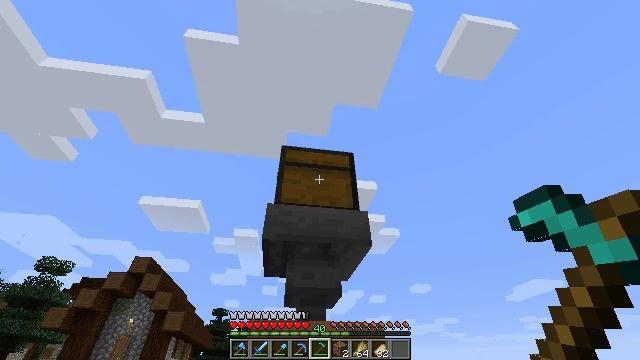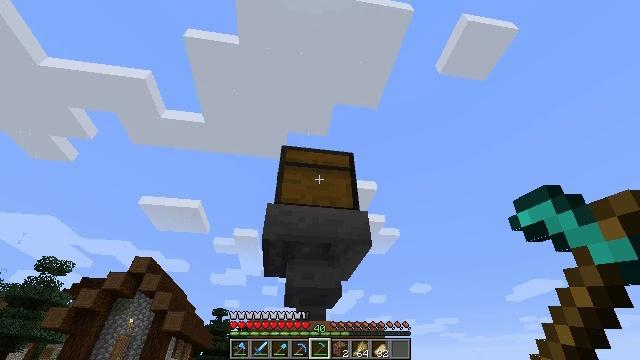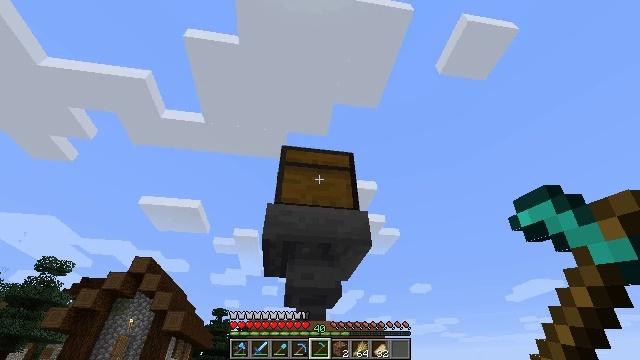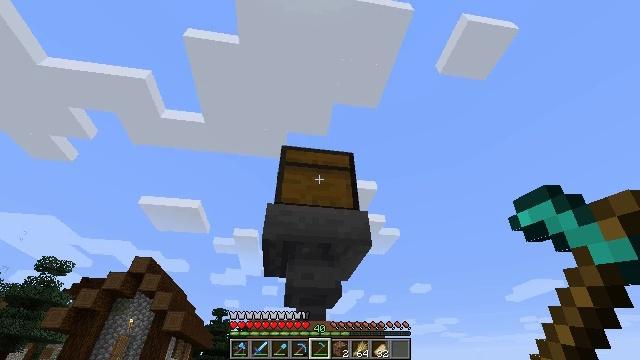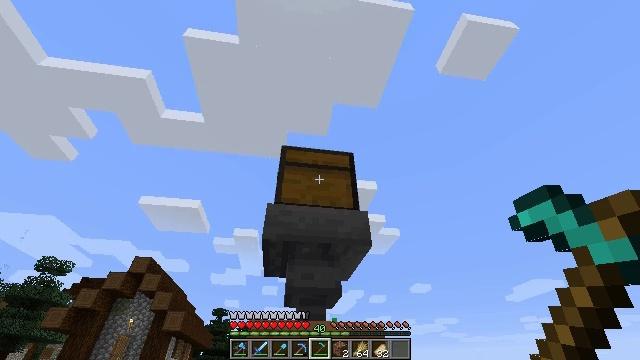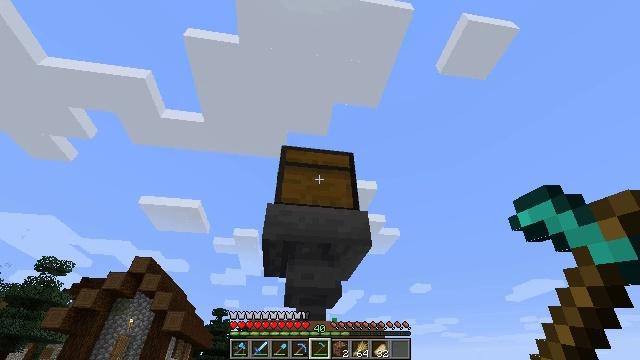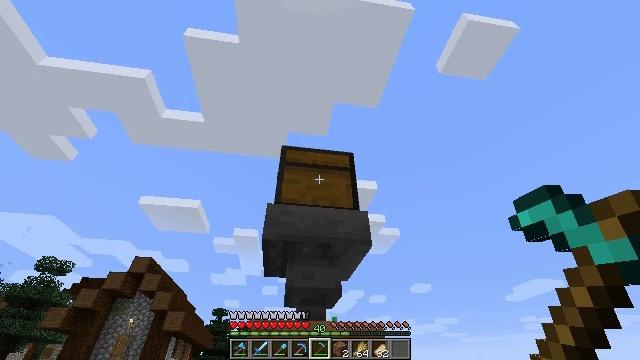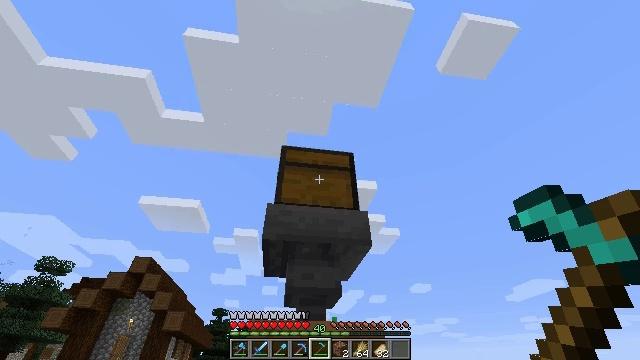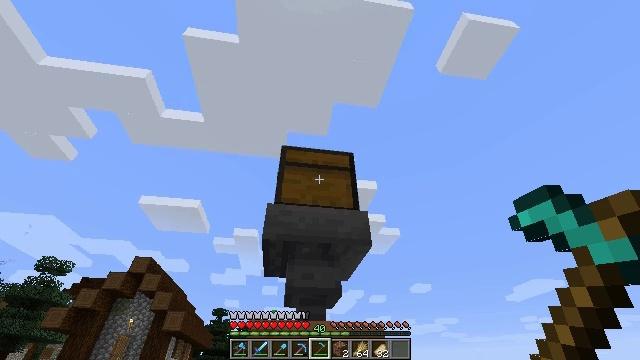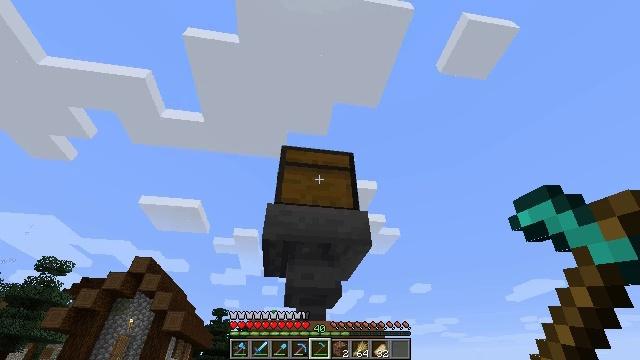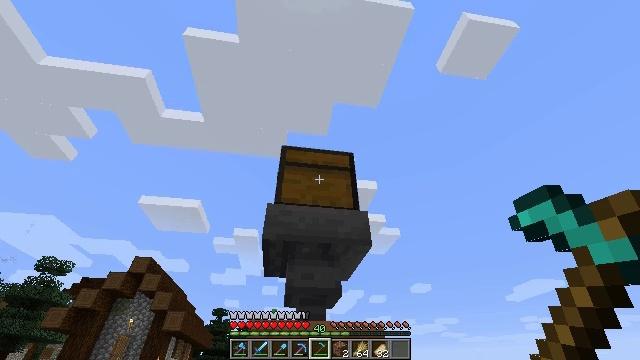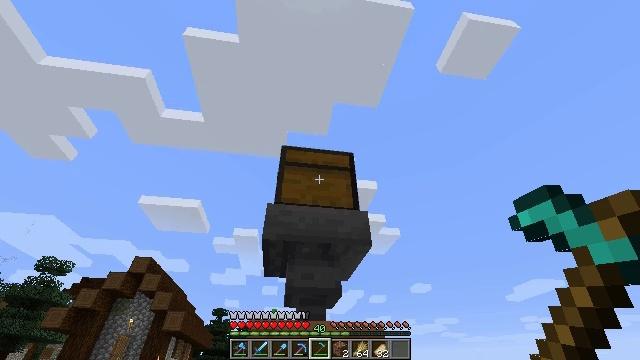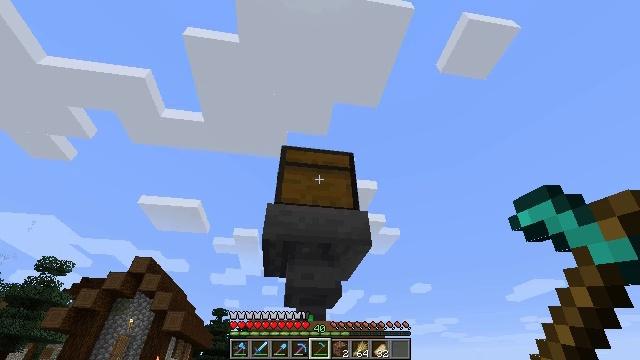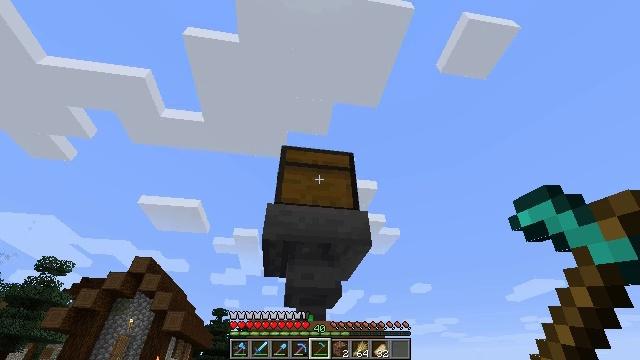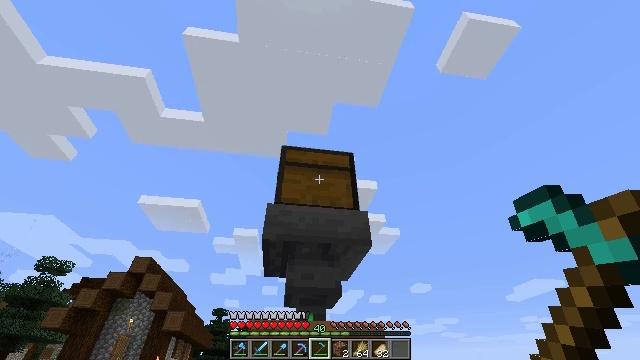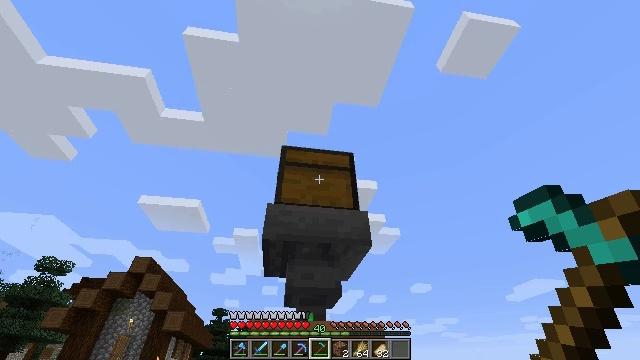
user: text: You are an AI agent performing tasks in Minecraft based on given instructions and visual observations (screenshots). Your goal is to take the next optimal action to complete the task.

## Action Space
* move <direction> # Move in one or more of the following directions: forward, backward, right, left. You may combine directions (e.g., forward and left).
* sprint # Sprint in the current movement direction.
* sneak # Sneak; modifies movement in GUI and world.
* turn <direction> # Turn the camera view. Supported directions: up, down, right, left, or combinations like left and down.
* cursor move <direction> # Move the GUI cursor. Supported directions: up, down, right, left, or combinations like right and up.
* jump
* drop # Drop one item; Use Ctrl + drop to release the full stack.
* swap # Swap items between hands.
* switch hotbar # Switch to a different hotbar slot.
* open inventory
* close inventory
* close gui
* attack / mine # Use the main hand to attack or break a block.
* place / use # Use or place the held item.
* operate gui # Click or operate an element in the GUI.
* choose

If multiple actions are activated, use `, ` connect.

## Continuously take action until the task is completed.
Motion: motion action
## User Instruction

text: Mine the fully grown carrots.
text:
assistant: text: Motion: no_op
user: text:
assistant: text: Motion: no_op
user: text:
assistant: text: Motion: no_op
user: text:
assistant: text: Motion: no_op
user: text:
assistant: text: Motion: no_op
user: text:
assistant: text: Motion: no_op
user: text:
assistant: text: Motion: no_op
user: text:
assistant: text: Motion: no_op
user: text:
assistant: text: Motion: no_op
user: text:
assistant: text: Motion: no_op
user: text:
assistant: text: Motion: no_op
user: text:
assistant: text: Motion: no_op
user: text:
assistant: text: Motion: no_op
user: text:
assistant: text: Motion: no_op
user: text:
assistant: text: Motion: no_op
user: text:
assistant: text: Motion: no_op
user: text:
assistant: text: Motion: no_op
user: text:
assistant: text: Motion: no_op
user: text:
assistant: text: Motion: no_op
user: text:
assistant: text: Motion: no_op
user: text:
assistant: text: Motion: no_op
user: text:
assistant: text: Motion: no_op
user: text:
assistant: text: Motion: no_op
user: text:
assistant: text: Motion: no_op
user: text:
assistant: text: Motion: no_op
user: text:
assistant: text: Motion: no_op
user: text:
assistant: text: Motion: no_op
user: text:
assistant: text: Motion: no_op
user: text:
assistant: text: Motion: no_op
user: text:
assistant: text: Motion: no_op